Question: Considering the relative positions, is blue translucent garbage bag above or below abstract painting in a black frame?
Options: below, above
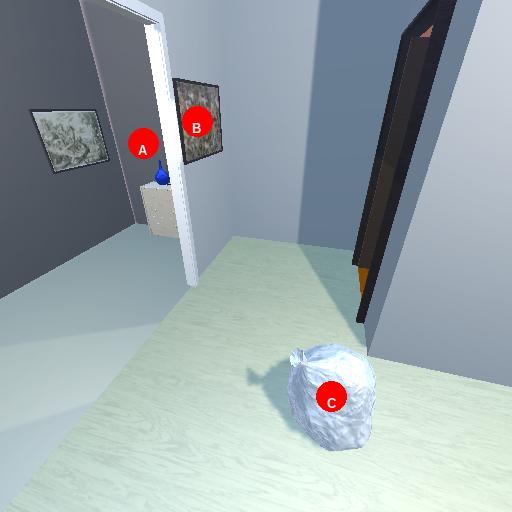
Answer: below